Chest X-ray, PA view. Patient: 23 years old, sex F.
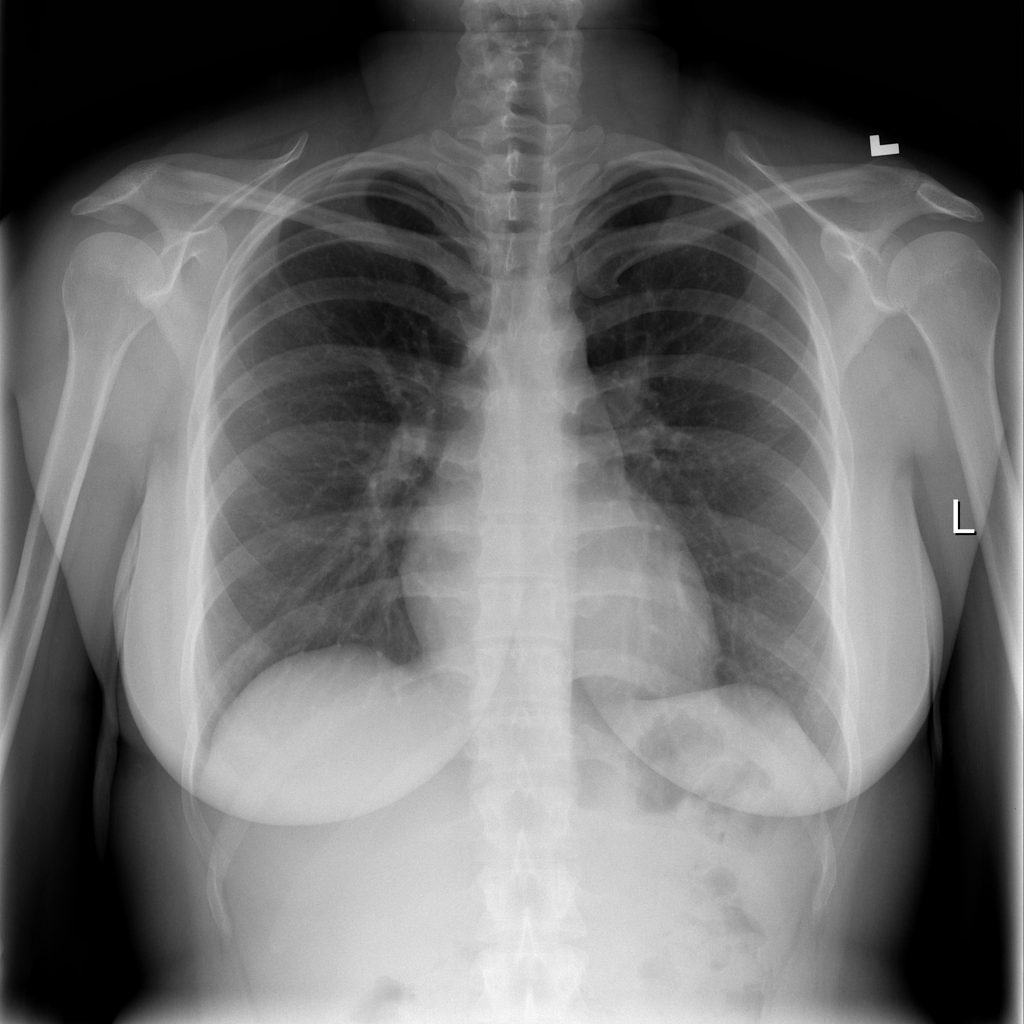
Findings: No Finding